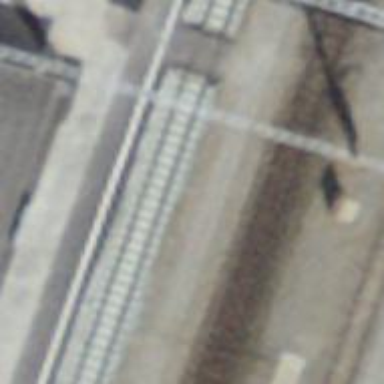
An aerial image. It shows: Shelter for public transport.